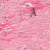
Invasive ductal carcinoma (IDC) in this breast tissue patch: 0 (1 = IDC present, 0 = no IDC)